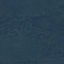
Label: Forest